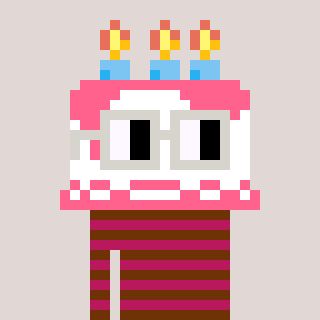
a pixel art character with square light gray glasses, a cake-shaped head and a darkpink-colored body on a warm background